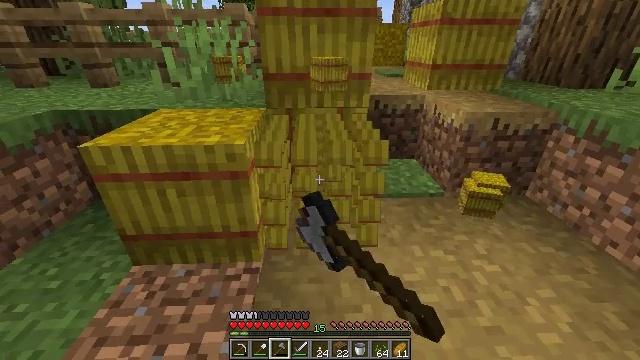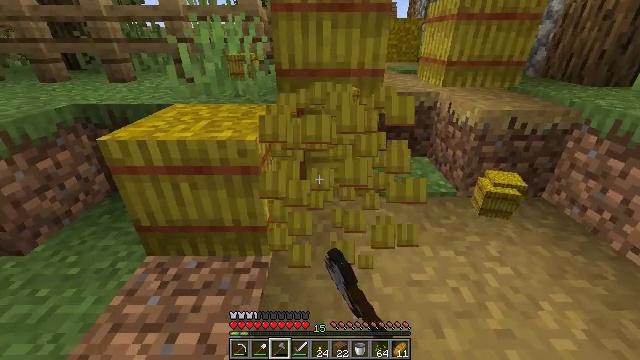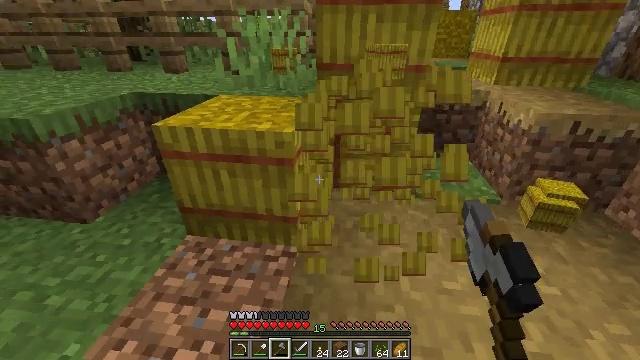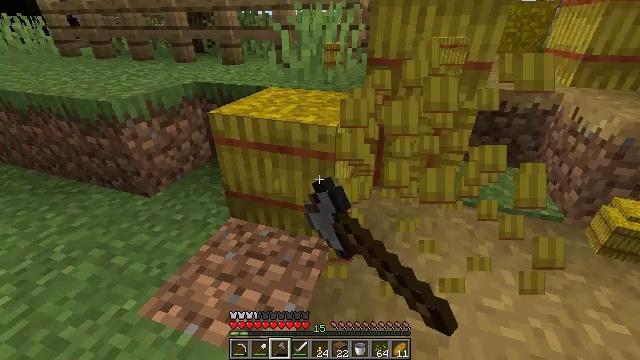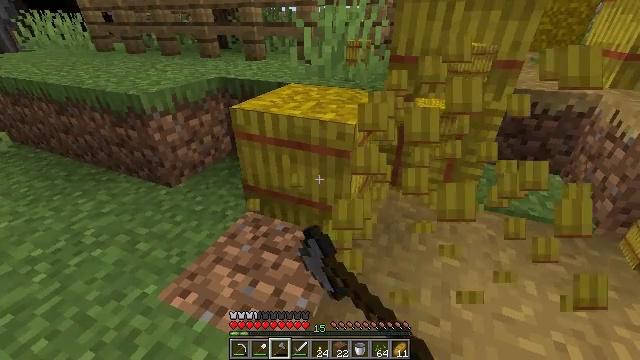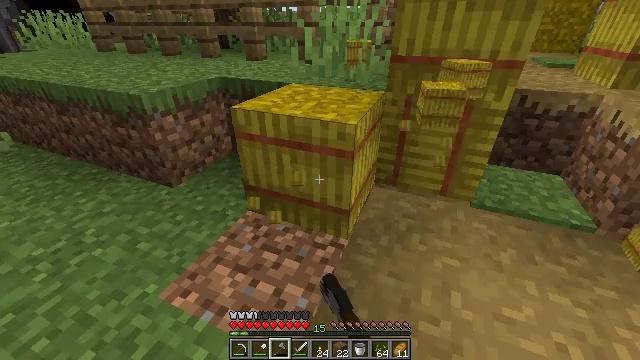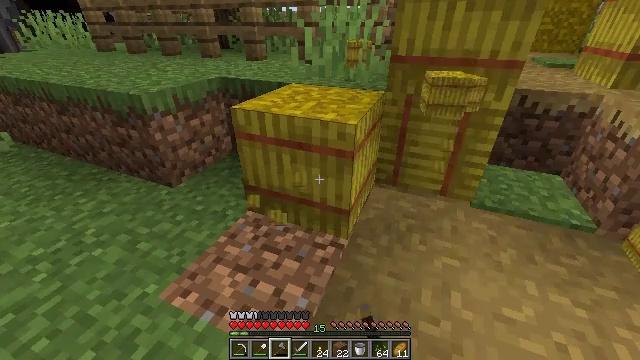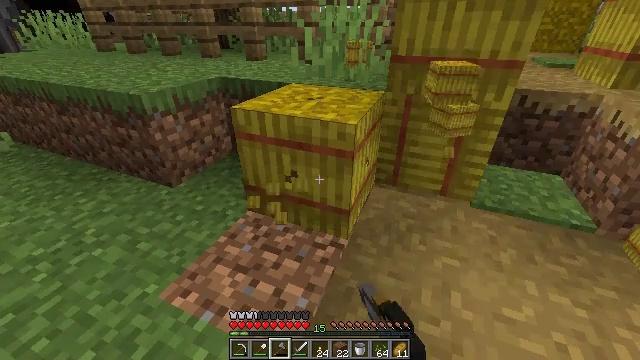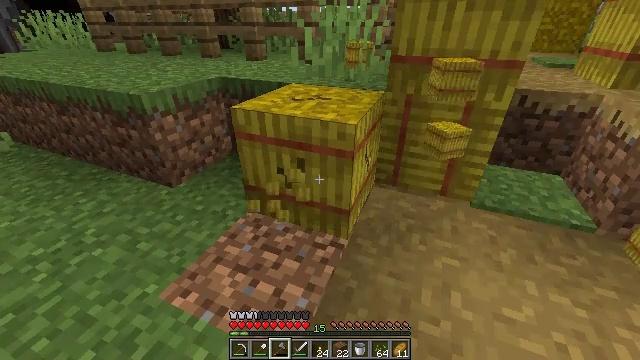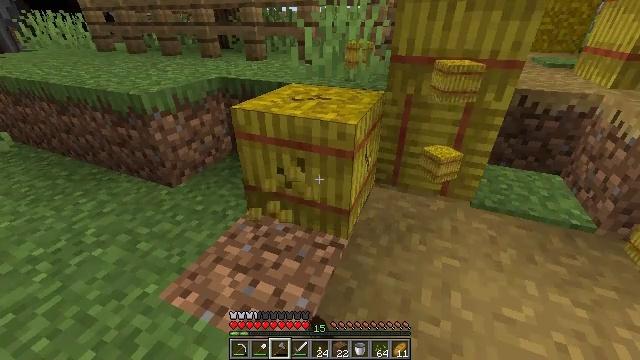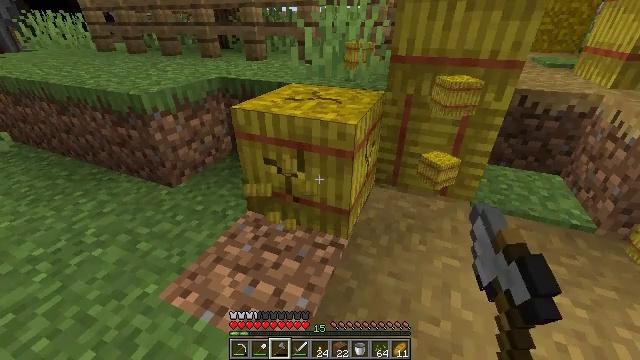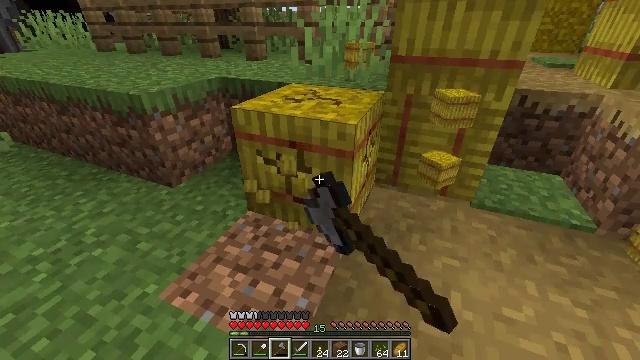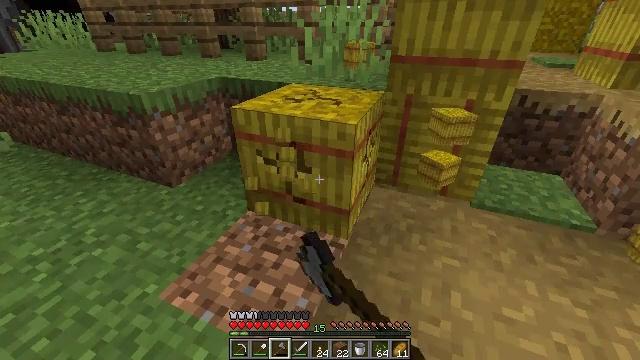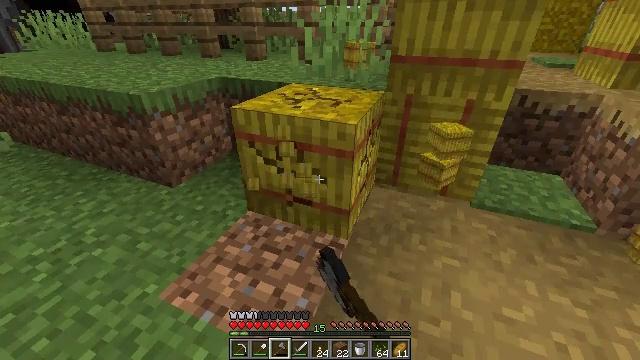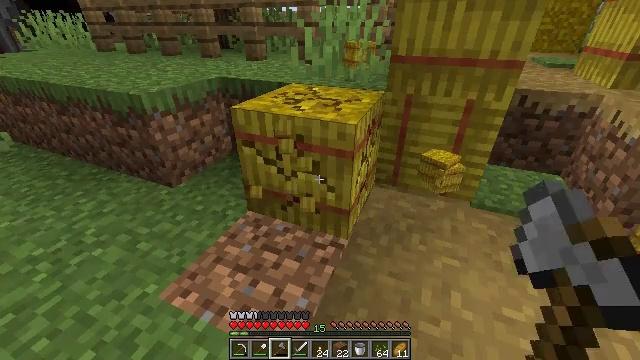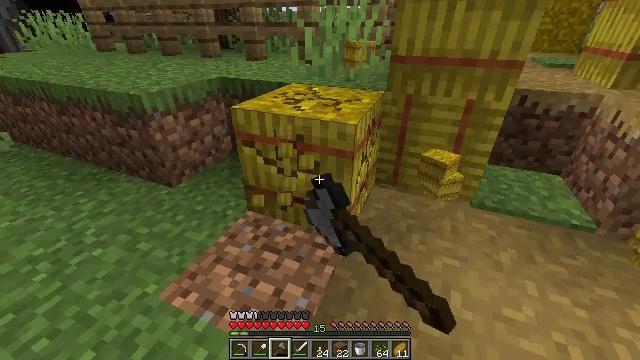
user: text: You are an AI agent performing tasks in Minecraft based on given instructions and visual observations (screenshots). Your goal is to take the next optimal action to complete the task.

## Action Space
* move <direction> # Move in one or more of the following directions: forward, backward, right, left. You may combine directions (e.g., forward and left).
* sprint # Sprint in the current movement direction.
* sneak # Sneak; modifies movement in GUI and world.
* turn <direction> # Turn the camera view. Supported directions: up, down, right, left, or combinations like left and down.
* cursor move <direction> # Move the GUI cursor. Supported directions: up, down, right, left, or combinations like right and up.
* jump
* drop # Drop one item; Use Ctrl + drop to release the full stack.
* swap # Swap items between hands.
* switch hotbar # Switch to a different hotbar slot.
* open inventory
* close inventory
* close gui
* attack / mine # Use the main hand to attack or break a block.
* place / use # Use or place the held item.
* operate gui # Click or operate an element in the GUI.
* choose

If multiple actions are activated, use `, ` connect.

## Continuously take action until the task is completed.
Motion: motion action
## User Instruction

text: Attack the hay block to get hay.
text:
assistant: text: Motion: turn left, attack / mine
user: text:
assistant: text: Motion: turn left and down, attack / mine
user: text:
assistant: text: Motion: turn left and down, attack / mine
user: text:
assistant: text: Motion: turn left, attack / mine
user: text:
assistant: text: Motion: attack / mine
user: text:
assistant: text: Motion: attack / mine
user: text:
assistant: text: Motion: attack / mine
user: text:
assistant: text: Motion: attack / mine
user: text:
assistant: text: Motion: attack / mine
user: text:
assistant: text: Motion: attack / mine
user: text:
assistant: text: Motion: attack / mine
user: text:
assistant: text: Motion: attack / mine
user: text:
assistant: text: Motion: attack / mine
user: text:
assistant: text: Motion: attack / mine
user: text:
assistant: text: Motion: attack / mine
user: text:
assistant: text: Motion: attack / mine
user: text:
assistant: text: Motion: attack / mine
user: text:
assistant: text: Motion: attack / mine
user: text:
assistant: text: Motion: attack / mine
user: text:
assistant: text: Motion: attack / mine
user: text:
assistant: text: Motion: turn right, attack / mine
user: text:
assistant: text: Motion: move forward, turn right, attack / mine
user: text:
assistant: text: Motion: move forward, turn right and up, attack / mine
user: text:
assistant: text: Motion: move forward and move left, turn right, attack / mine
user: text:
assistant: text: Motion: move forward and move left, turn right, attack / mine
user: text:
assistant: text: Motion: move forward and move left, turn right, attack / mine
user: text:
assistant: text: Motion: move forward and move left, turn right and down, attack / mine
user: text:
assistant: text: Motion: move forward and move left, turn right, attack / mine
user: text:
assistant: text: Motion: turn right, attack / mine
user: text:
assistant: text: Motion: turn right, attack / mine